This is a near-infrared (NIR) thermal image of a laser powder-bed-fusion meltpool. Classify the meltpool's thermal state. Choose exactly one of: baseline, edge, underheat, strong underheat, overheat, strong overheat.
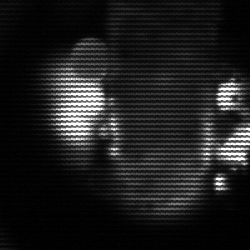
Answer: strong underheat